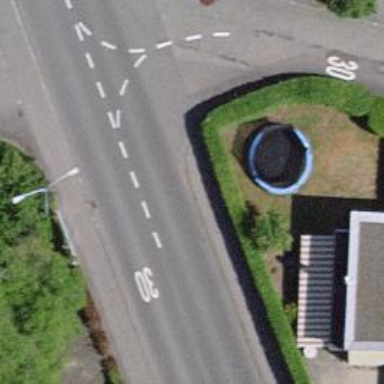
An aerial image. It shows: Kerb barrier.